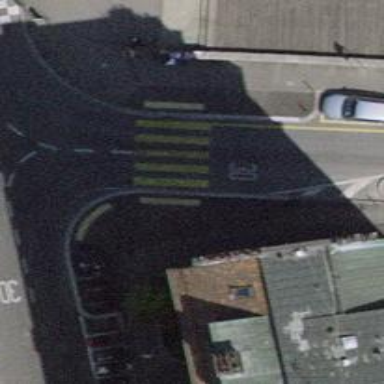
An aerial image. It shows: Uncontrolled zebra crossing on the road.